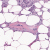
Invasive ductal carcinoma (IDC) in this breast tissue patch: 1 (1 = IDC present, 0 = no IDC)